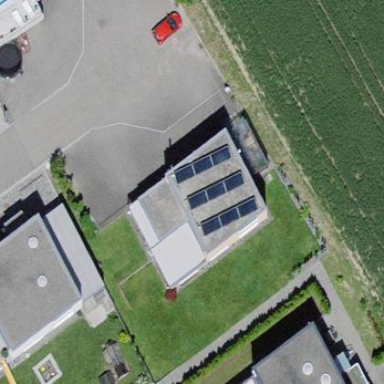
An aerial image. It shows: Residential building.